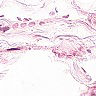
Metastatic tissue present: no